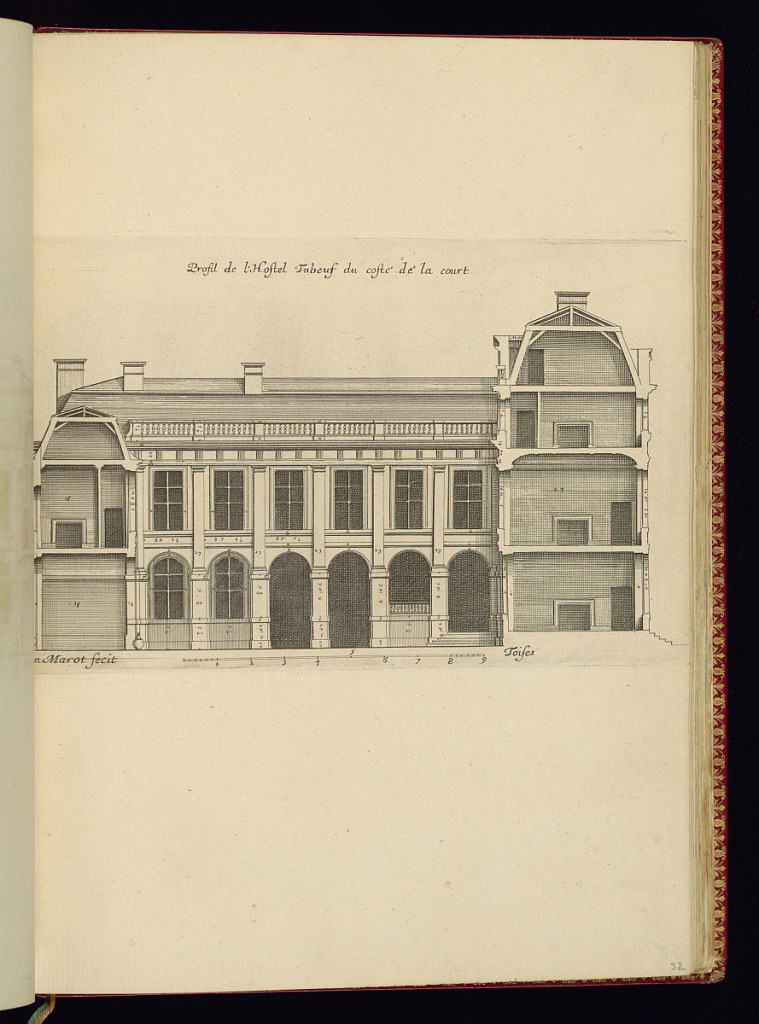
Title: Profil de l’Hostel Tubeuf du costé de la court
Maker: Jean Marot, French, 1619 - 1679
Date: ca.1635–ca.1660
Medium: Etching on laid paper
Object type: Print
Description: An architectural elevation of an exterior façade of a Parisian hôtel particulier (grand house) including two sectional views of the interior, featuring windows, pilasters, and a balustrade. Numbers (measurements) printed on different details. The plate is titled and signed.